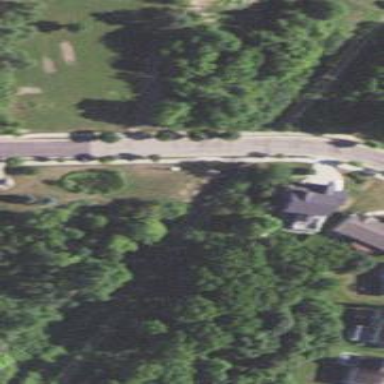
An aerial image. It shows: Unmarked crossing on footway.